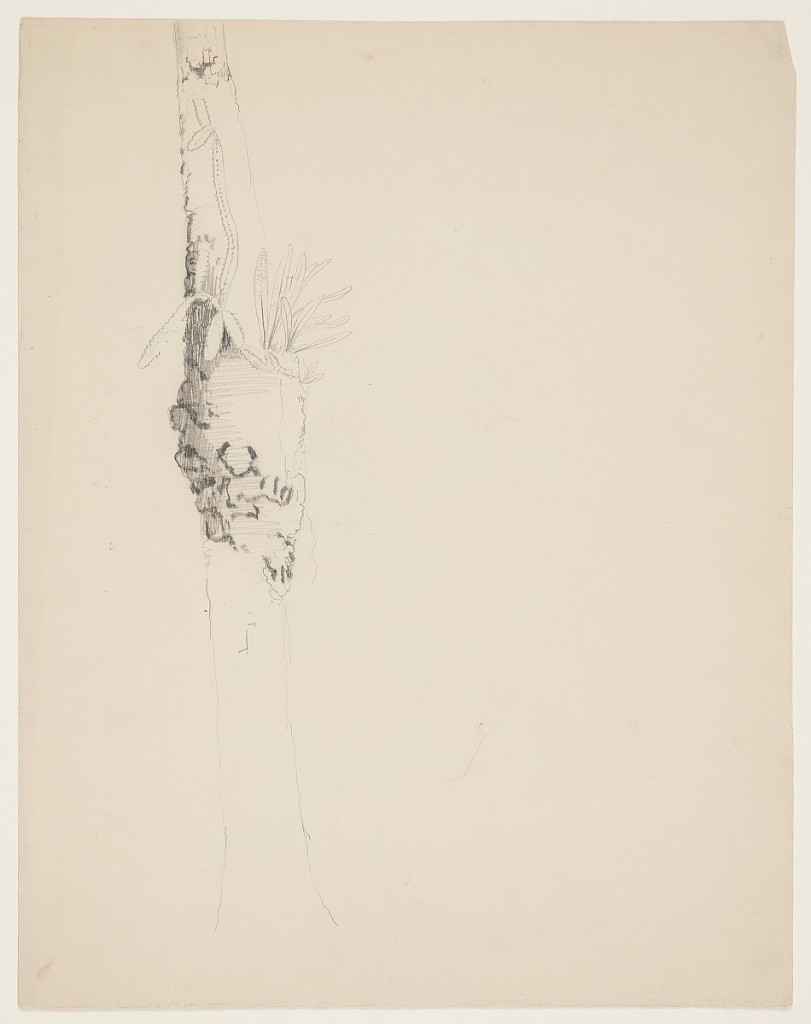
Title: Ant's Nest on a Tree Trunk, Jamaica
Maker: Frederic Edwin Church, American, 1826–1900
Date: May–September 1865
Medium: Graphite on tan wove paper
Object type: Drawing
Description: Unfinished botanical sketch showing a view of an ant's nest on the trunk of a palm tree, out of which two plants grow--possibly a type of night-blooming cereus. Nest and plants are positioned midway up the trunk, and are rendered with some level of detail while the trunk itself remains an outline.